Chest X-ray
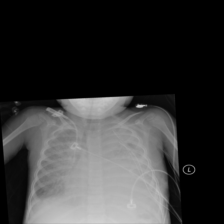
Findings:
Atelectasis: negative
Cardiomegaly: negative
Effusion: negative
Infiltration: negative
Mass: negative
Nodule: negative
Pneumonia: negative
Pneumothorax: negative
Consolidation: negative
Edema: positive
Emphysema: negative
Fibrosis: negative
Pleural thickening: negative
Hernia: negative